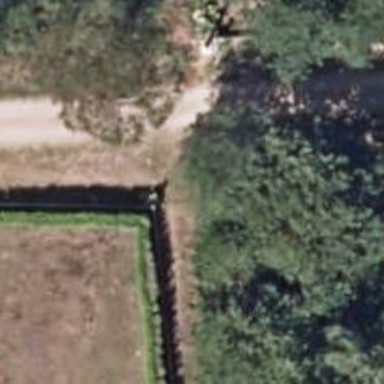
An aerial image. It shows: Fence.